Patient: sex F, age 66
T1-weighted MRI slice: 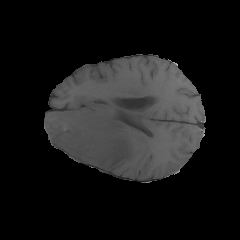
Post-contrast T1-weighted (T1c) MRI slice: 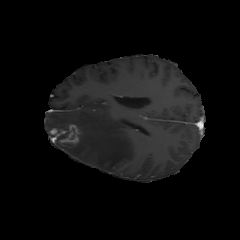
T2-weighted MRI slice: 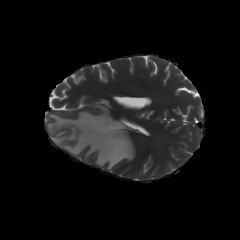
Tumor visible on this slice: yes
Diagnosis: Glioblastoma, IDH-wildtype
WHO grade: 4